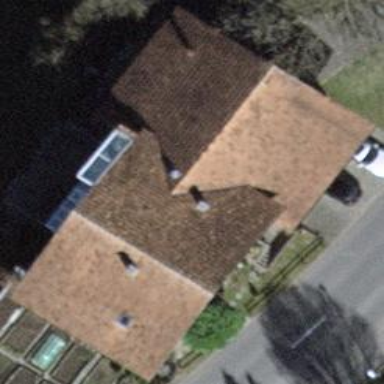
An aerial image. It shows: Detached building.